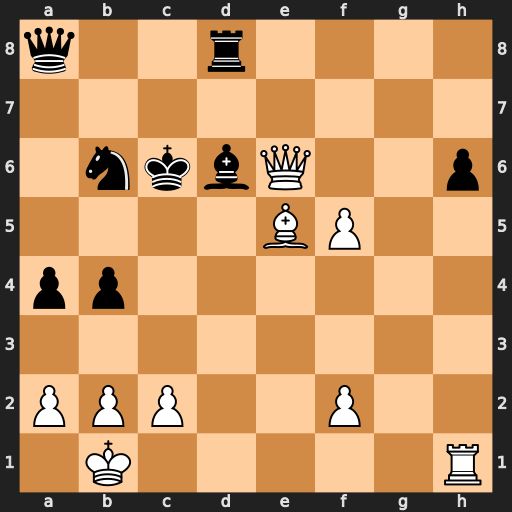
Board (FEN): q2r4/8/1nkbQ2p/4BP2/pp6/8/PPP2P2/1K5R
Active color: w
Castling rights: -
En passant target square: -
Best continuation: Rd1 Kb5 Bxd6